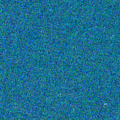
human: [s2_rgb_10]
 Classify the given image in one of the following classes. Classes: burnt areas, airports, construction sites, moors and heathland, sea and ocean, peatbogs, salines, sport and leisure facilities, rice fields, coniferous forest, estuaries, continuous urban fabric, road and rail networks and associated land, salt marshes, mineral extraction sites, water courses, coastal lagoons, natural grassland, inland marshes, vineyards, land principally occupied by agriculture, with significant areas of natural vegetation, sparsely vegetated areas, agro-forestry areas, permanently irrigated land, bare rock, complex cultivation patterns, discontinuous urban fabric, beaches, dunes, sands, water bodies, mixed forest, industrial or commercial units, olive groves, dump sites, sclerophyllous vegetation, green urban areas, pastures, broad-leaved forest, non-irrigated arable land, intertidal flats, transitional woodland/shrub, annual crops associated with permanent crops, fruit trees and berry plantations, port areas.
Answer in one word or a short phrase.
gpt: sea and ocean